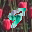
Label: 9